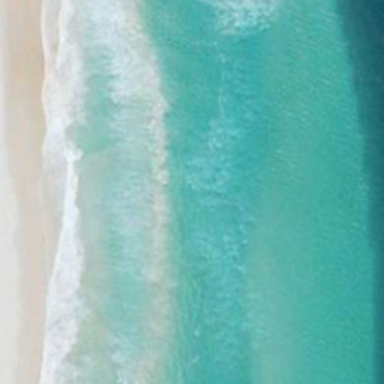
A piece of blue ocean is near yellow beach and white waves .